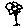
Label: flower